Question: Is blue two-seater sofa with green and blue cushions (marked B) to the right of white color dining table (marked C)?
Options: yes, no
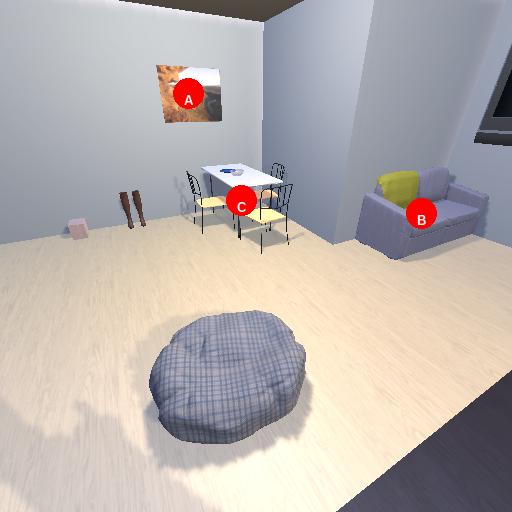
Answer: yes